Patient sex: M
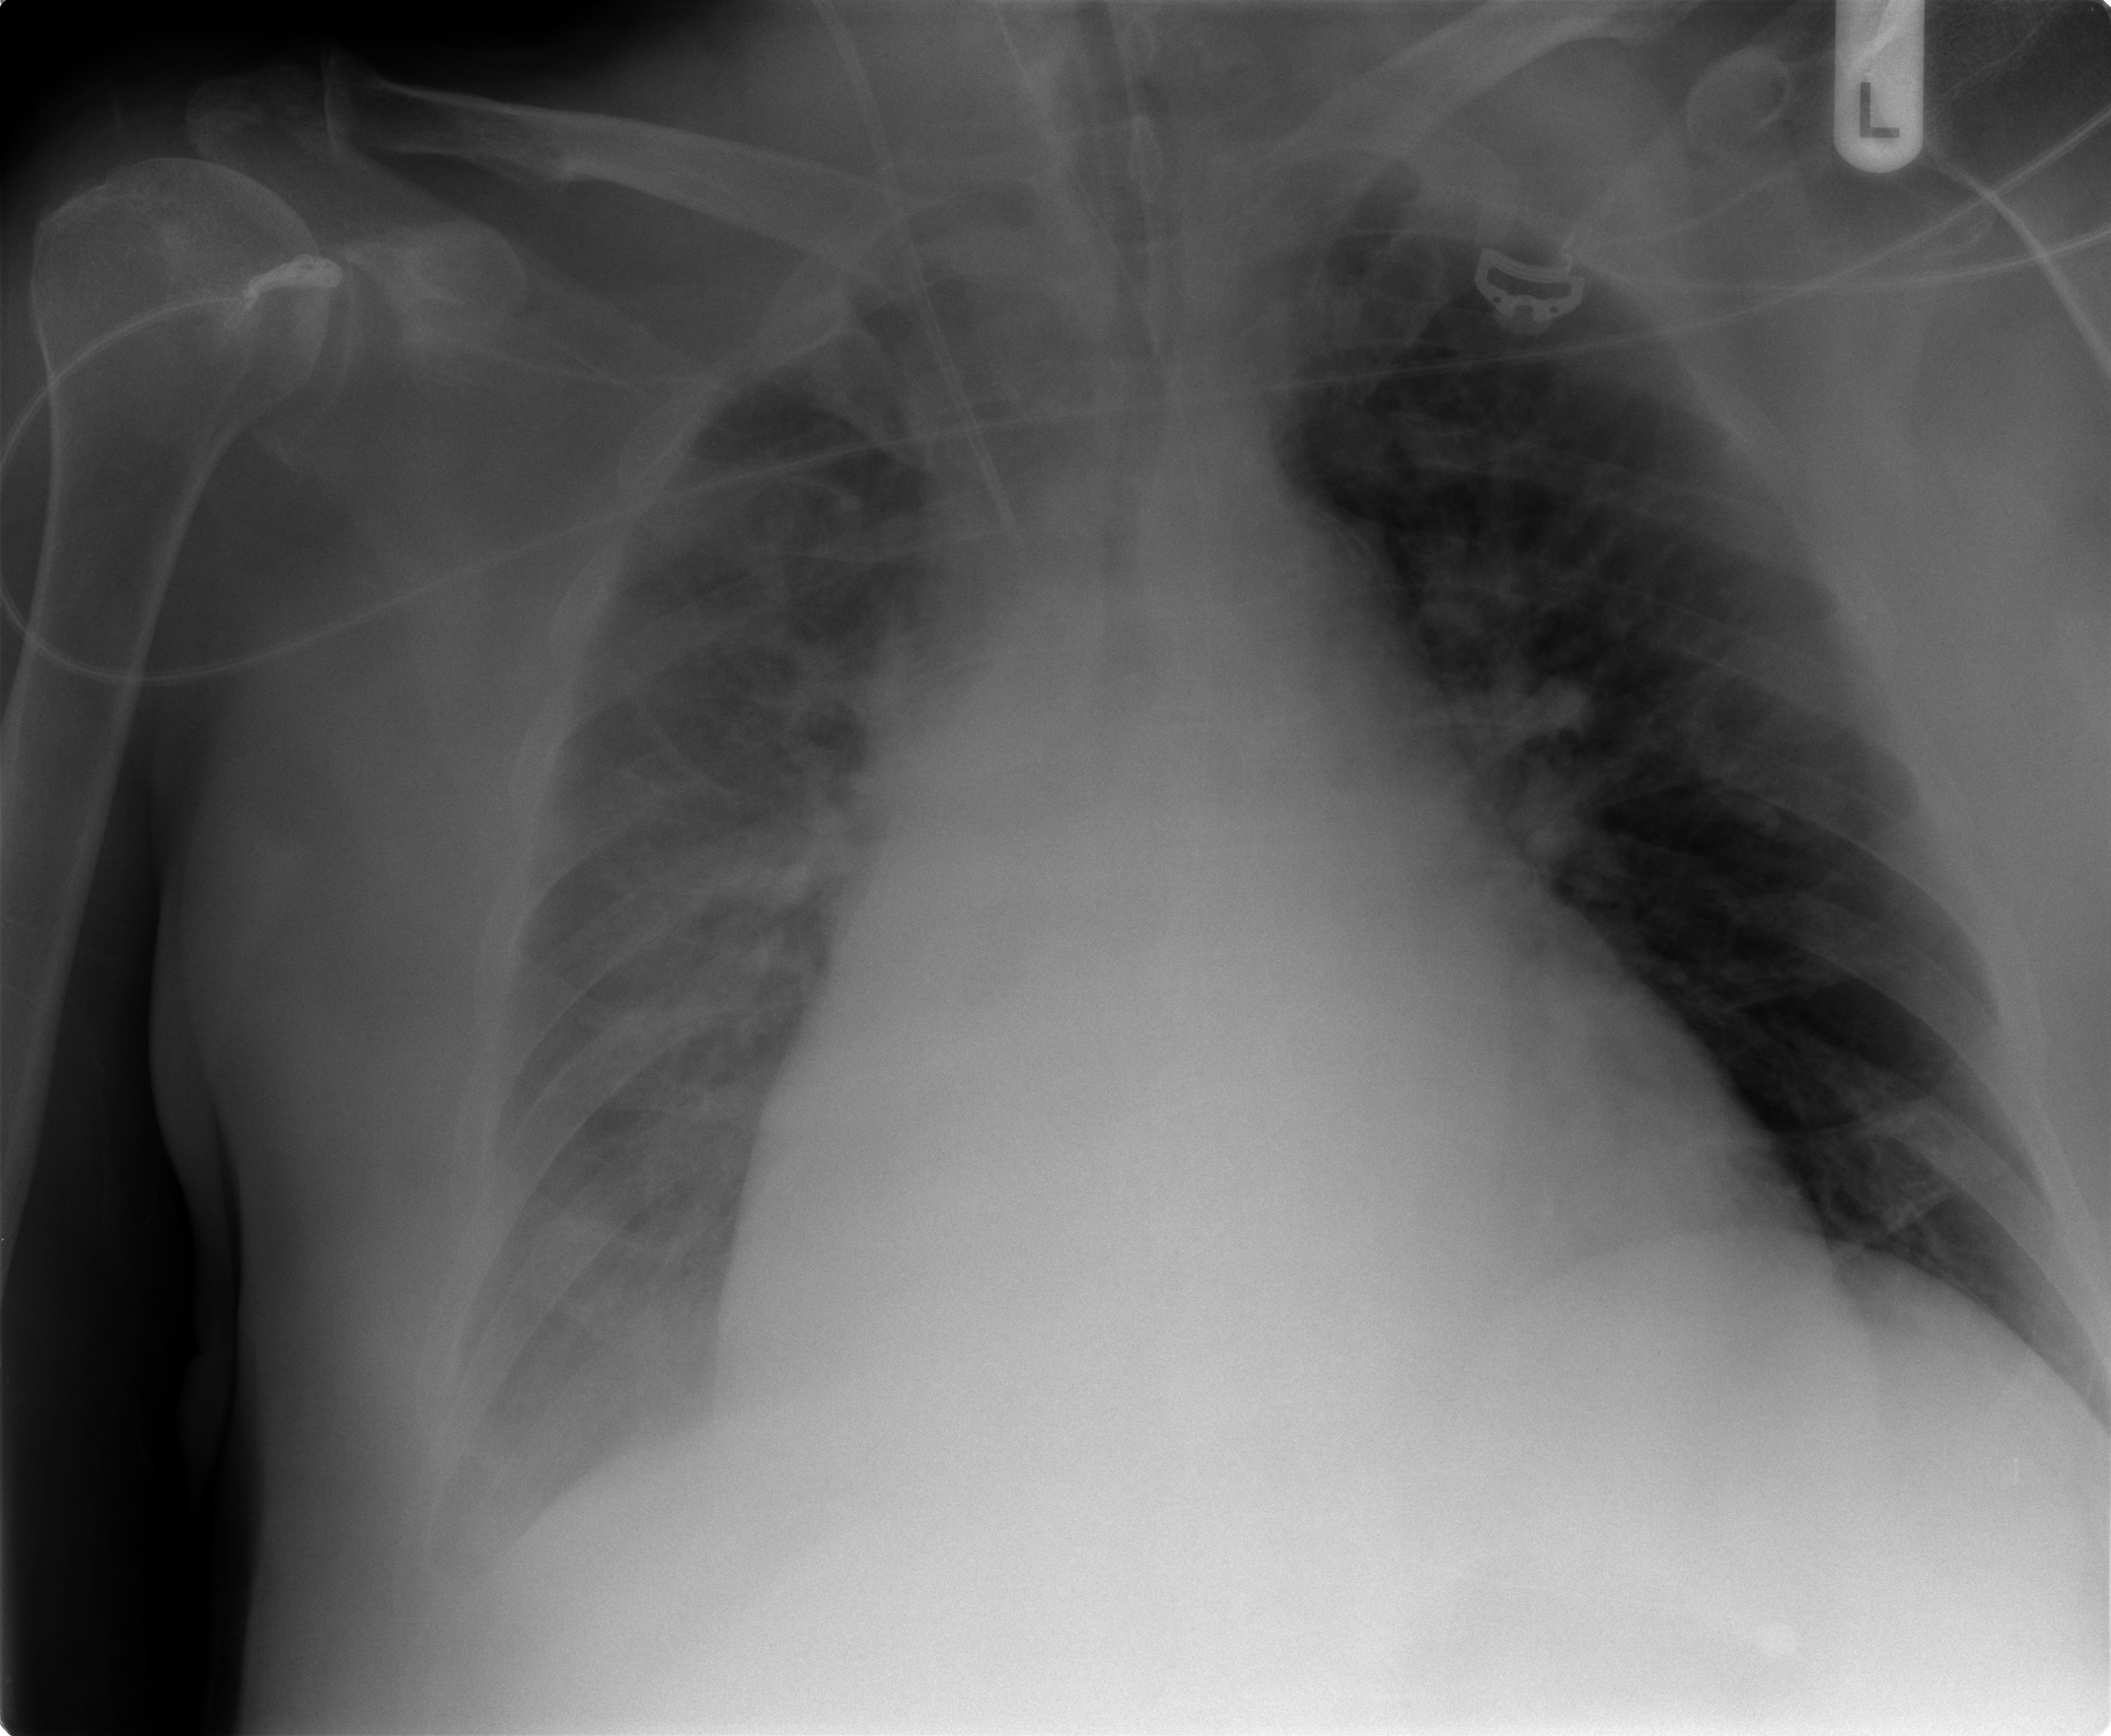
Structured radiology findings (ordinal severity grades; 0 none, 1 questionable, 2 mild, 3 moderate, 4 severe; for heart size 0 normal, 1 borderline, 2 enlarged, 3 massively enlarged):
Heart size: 2
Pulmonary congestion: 2
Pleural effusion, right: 2
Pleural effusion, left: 0
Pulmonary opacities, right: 2
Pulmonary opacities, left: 0
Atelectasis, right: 2
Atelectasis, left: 0